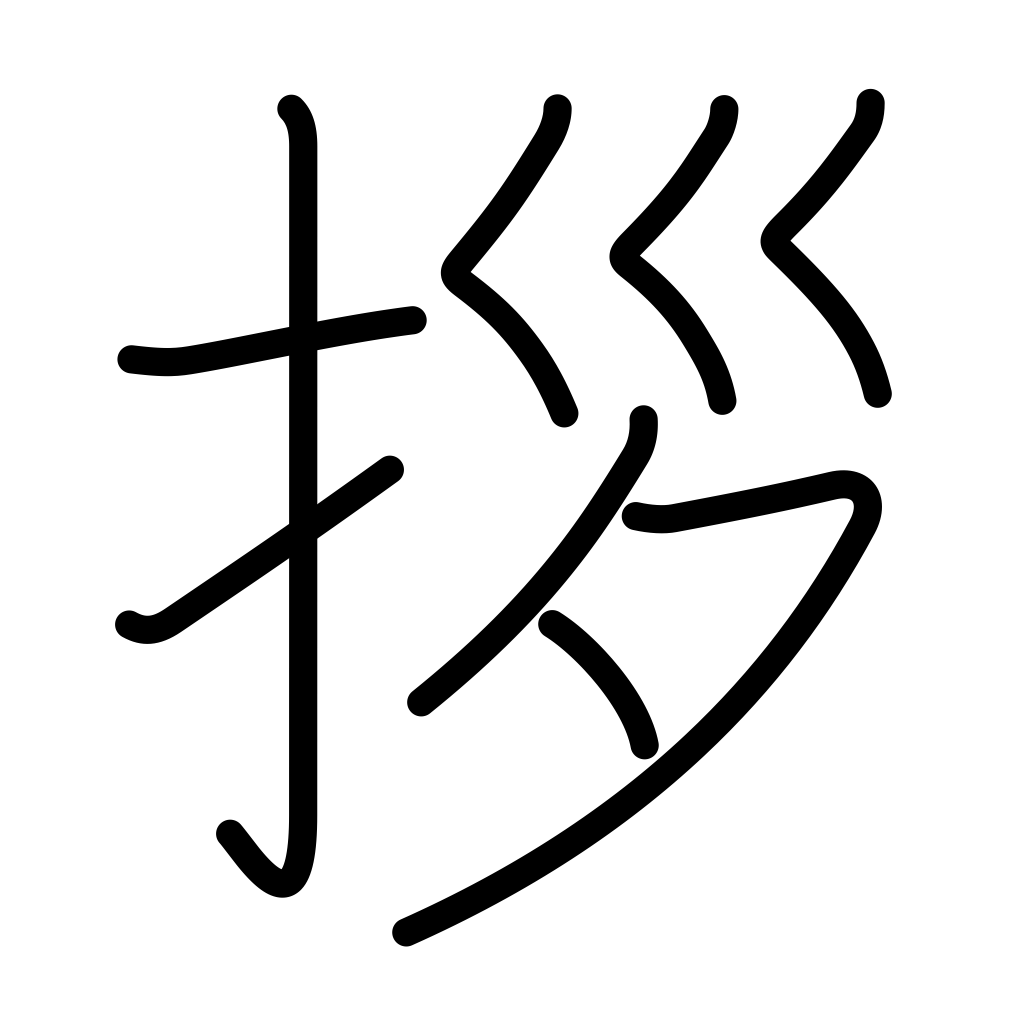
Meaning: be imminent, draw close